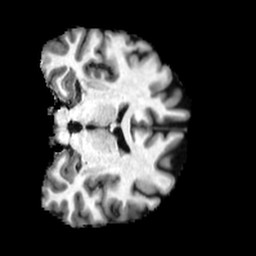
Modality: T1w
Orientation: coronal
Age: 35
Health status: healthy
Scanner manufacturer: philips
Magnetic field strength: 3 T
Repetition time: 0.007809 s
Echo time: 0.003591 s